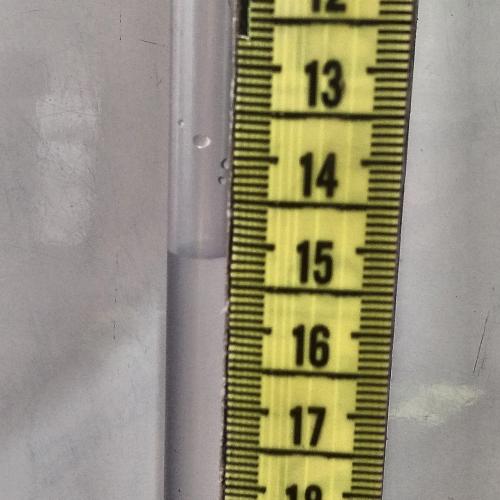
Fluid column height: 15.2 cm